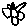
Label: flower